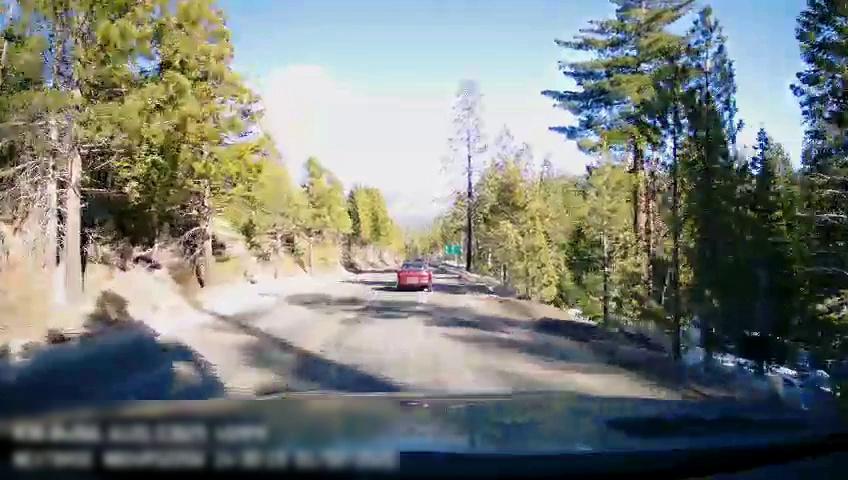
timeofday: Day
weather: Sunny
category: Drivable Space
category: Vehicles | Car
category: Traffic | Signs